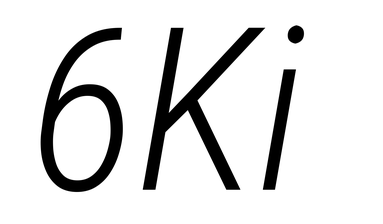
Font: Roboto-Italic_Condensed_Light_Italic